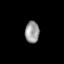
Tissue: lung
Cell type: Others
Senescence score: 0.1863
Nuclear area (px): 305
Mean DAPI intensity: 152.361